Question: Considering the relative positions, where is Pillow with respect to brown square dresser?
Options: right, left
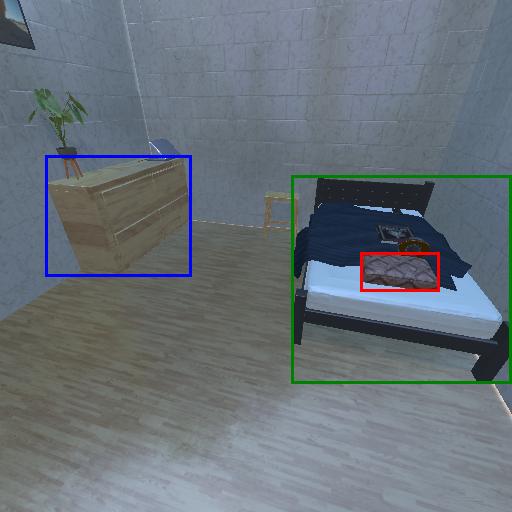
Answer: right